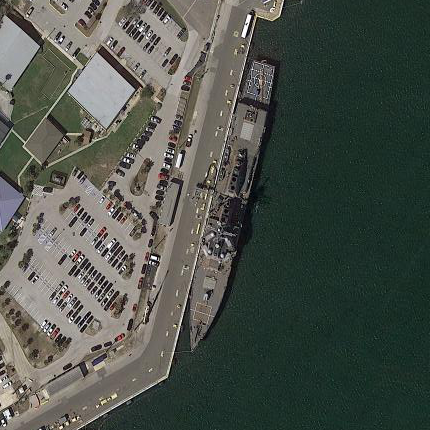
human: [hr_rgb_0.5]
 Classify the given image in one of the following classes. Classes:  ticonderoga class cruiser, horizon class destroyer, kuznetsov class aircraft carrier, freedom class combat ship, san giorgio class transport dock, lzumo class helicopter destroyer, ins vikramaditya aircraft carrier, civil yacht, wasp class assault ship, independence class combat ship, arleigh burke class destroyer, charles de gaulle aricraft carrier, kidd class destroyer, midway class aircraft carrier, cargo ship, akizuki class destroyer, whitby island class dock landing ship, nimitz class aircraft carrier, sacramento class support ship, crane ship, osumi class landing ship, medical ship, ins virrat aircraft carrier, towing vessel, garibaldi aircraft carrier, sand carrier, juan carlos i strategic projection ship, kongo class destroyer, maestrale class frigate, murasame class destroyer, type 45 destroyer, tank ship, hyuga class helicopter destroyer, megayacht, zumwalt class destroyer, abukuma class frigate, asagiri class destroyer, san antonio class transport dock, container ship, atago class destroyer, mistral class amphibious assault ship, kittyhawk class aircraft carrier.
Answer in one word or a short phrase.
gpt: Arleigh Burke class destroyer